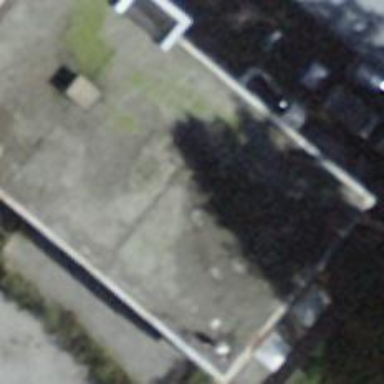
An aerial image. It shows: Car shop.